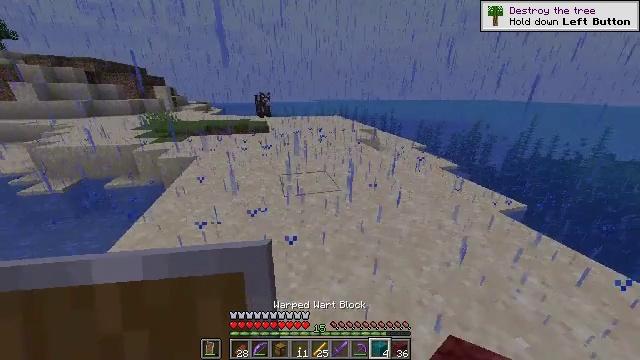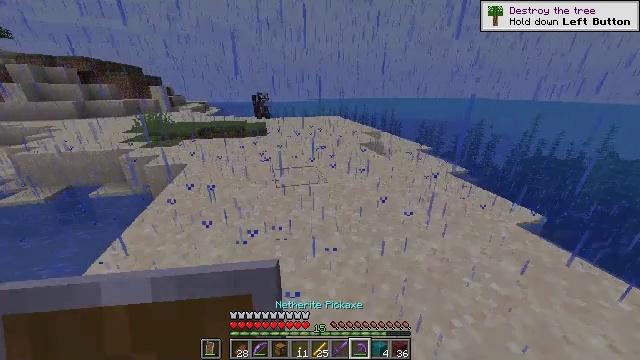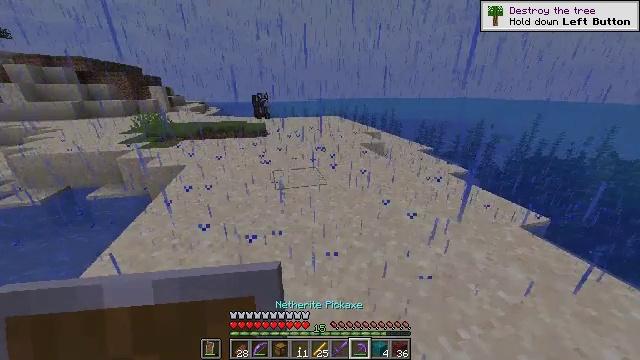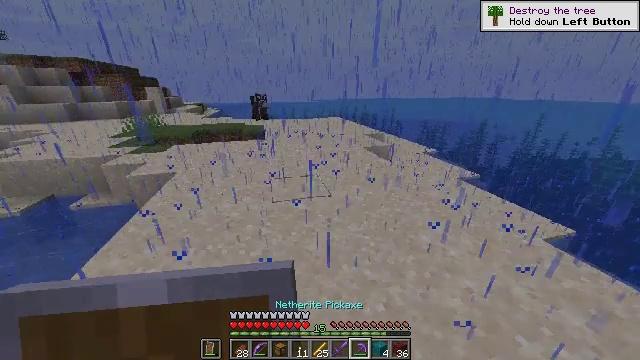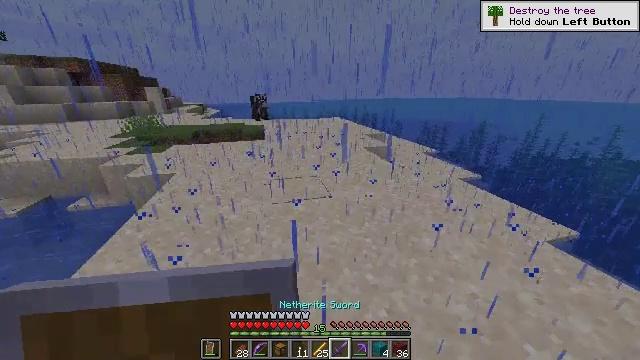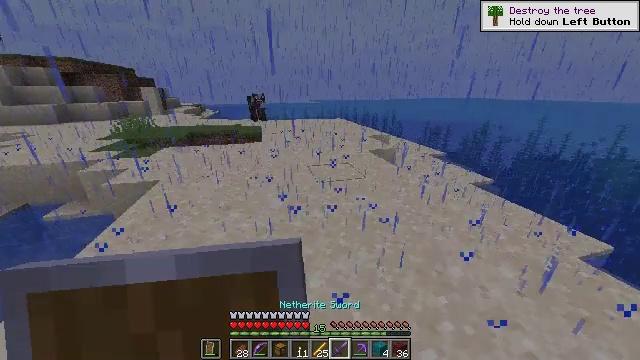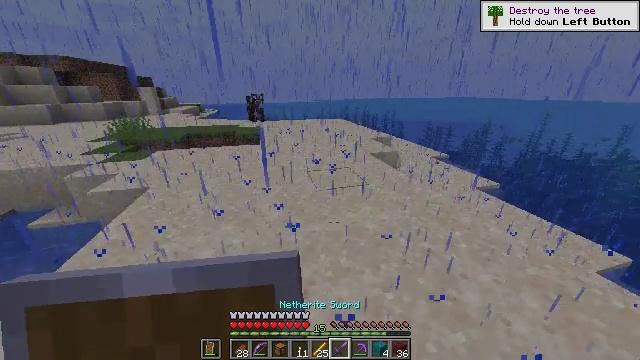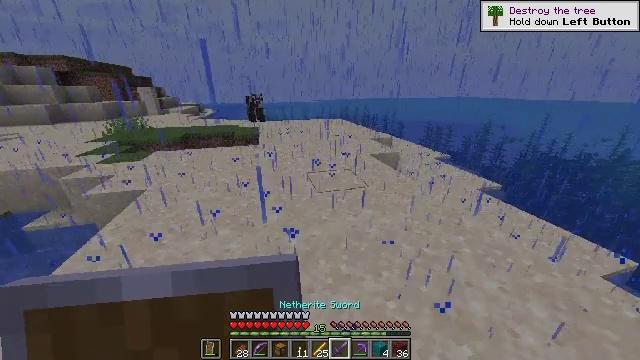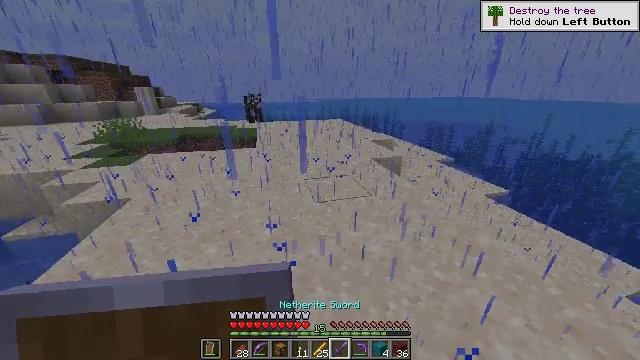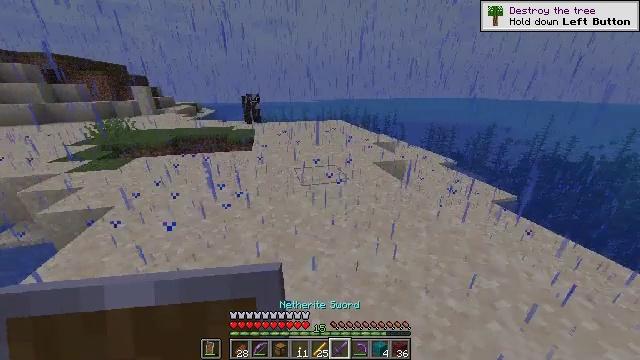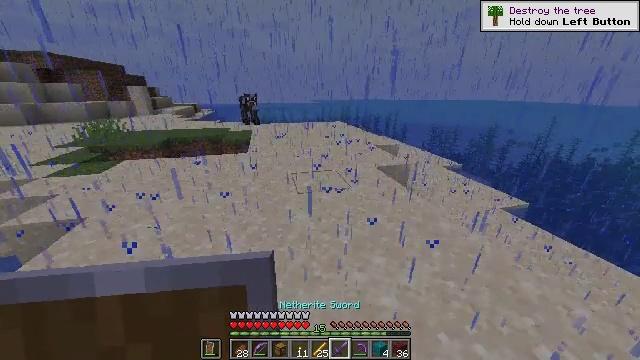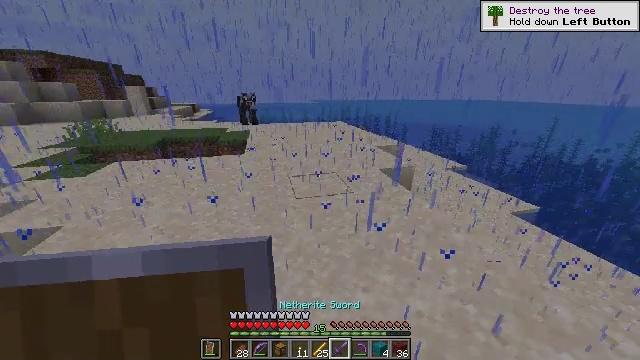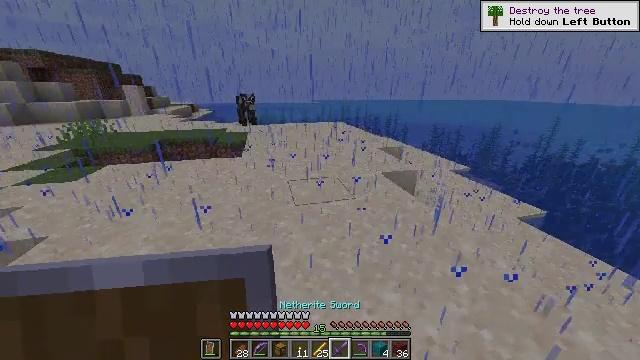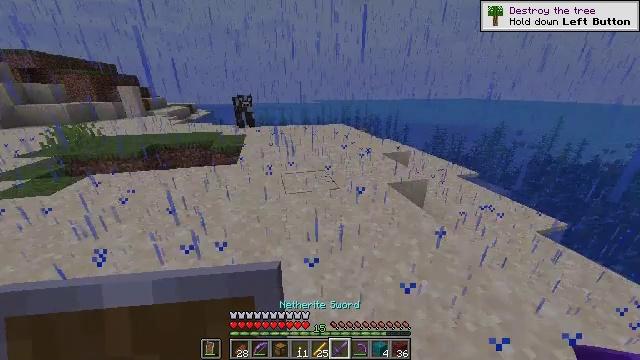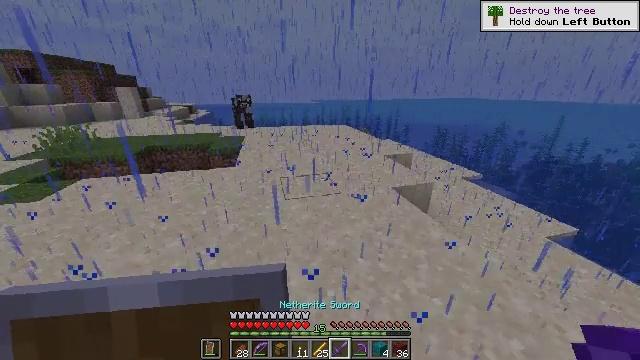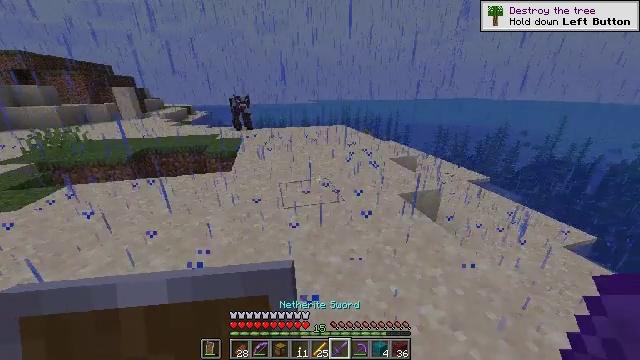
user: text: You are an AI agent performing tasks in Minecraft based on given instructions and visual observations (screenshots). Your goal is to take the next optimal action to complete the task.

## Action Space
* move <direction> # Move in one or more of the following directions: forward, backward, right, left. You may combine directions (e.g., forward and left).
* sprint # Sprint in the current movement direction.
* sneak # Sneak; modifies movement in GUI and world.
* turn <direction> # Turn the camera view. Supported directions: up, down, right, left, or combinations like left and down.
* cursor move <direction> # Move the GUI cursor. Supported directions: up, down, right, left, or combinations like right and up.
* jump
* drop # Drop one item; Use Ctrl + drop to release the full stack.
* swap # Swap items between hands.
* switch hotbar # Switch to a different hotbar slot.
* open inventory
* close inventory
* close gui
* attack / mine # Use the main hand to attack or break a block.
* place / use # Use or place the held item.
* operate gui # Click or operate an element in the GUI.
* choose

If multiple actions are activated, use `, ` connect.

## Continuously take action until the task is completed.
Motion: motion action
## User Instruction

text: Use the crafting interface to make blaze powder from blaze rods.
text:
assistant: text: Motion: move forward
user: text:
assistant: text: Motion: move forward
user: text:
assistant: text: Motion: move forward
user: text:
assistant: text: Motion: move forward
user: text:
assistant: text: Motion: move forward
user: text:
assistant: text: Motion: move forward
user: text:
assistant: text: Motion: move forward
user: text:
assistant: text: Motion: move forward
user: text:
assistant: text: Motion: move forward
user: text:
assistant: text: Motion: move forward
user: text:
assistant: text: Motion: move forward
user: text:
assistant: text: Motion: move forward
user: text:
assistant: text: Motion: move forward
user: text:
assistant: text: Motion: move forward
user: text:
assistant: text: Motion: move forward
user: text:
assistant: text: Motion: move forward
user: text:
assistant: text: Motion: move forward
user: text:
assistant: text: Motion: move forward
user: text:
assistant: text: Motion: move forward
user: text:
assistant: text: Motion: move forward, jump
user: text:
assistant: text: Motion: move forward, jump
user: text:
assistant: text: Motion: move forward, jump
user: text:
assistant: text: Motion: move forward, jump
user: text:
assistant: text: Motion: move forward, jump
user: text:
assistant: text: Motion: move forward, jump
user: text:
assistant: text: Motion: move forward, jump
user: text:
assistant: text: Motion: move forward, jump
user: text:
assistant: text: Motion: move forward, jump
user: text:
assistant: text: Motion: move forward, jump
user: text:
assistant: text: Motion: move forward, turn right, jump